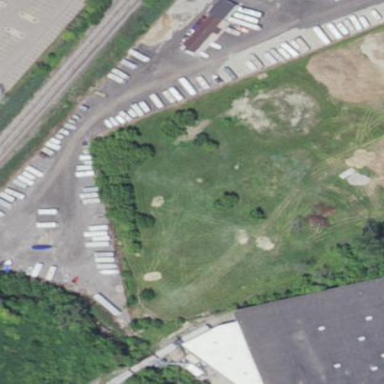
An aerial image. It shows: Storage rental shop located in building.